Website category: sports
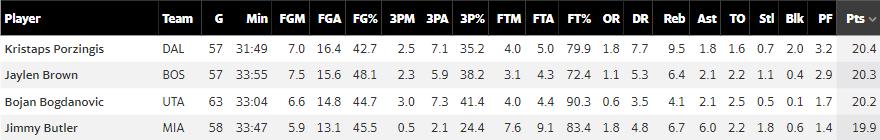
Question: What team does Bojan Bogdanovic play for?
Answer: UTA

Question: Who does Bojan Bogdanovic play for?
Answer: UTA

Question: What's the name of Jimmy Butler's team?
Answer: MIA

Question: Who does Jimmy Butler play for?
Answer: MIA

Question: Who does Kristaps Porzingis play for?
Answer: DAL

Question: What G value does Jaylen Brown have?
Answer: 57

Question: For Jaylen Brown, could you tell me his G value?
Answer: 57

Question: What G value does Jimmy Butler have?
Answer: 58

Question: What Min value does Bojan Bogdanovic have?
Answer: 33:04

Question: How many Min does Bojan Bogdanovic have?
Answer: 33:04

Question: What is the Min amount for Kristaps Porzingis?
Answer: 31:49

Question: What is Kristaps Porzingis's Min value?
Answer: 31:49

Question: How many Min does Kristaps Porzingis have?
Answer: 31:49

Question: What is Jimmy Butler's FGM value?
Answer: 5.9

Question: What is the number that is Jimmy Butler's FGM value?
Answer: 5.9

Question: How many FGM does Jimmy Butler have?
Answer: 5.9

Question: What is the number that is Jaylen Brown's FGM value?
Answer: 7.5

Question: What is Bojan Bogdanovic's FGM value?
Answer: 6.6

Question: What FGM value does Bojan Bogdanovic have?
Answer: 6.6

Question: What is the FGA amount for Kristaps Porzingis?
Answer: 16.4

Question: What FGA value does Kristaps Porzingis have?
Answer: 16.4

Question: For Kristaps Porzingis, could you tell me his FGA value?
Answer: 16.4

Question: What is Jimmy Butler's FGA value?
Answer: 13.1

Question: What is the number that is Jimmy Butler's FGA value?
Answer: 13.1

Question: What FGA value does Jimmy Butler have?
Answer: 13.1

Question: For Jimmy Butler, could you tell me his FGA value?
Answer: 13.1

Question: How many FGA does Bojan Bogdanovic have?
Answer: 14.8

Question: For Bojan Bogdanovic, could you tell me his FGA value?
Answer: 14.8

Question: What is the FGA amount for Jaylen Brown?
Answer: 15.6

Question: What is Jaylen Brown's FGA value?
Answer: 15.6

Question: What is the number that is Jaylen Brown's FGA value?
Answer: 15.6

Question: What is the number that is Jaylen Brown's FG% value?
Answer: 48.1

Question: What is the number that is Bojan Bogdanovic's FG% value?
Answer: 44.7

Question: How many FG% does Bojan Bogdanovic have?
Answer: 44.7

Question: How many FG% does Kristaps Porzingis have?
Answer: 42.7

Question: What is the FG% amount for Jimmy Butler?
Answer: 45.5

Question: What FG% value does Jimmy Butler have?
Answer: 45.5

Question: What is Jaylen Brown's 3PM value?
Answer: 2.3

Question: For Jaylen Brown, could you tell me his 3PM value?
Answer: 2.3

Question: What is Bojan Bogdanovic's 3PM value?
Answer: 3.0

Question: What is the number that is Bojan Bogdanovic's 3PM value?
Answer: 3.0

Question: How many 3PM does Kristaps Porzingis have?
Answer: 2.5

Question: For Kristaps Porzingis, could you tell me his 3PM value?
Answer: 2.5

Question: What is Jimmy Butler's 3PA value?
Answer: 2.1

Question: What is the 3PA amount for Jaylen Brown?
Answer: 5.9

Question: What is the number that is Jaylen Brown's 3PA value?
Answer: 5.9

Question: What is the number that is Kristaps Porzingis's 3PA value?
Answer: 7.1

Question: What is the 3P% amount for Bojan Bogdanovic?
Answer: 41.4

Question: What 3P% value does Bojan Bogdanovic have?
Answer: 41.4

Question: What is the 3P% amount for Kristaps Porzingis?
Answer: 35.2

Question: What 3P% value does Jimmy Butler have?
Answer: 24.4

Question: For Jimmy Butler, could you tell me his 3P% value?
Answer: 24.4

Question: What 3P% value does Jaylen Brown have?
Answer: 38.2

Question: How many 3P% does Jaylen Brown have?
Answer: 38.2

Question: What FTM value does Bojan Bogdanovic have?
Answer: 4.0

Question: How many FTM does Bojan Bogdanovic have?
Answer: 4.0

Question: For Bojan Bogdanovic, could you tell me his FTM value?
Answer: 4.0

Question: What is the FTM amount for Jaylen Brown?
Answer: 3.1

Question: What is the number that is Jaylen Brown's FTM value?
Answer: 3.1

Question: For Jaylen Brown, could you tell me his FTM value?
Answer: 3.1

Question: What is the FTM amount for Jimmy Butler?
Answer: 7.6

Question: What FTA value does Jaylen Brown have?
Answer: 4.3

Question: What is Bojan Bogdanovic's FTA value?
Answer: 4.4

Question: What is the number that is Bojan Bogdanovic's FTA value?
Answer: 4.4